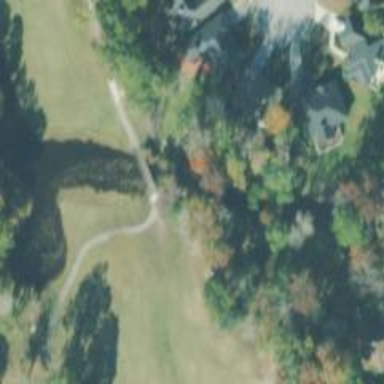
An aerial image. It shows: Asphalt path on bridge designed for golf cart use.